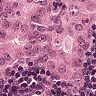
Metastatic tissue present: yes